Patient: sex F, age 74
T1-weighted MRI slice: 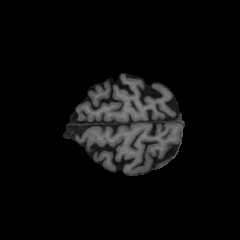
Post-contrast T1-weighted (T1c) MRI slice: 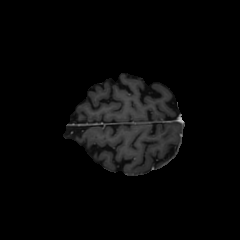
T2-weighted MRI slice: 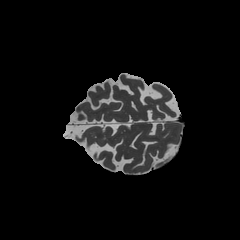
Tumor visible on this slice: no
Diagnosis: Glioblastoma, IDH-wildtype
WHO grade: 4